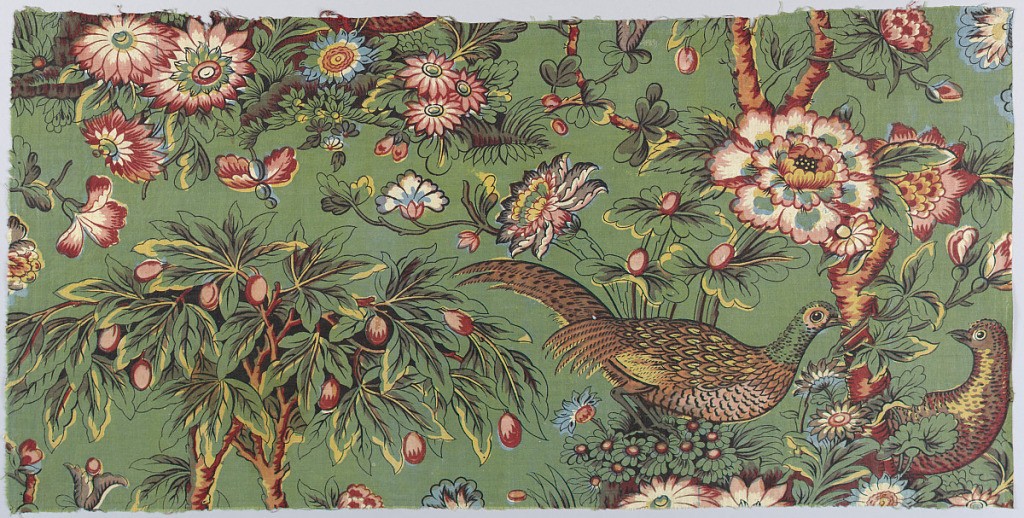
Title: Textile
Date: ca. 1815
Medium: cotton Technique: block printed on plain weave
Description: Half-drop repeat of a fruit tree growing in a flowering mound with two pheasants. Multicolored on a green background.